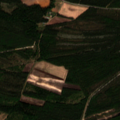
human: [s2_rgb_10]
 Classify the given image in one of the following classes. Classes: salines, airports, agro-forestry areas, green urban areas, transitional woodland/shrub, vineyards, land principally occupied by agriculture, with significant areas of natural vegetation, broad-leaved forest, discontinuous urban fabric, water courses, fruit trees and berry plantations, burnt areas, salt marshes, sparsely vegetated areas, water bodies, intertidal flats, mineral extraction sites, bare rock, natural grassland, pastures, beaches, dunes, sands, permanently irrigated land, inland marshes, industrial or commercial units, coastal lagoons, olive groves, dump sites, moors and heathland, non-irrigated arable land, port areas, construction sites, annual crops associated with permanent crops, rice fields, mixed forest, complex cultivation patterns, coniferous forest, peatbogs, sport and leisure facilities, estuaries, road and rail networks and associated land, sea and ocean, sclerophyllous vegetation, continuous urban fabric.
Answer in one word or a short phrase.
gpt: non-irrigated arable land, coniferous forest, mixed forest, transitional woodland/shrub